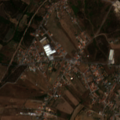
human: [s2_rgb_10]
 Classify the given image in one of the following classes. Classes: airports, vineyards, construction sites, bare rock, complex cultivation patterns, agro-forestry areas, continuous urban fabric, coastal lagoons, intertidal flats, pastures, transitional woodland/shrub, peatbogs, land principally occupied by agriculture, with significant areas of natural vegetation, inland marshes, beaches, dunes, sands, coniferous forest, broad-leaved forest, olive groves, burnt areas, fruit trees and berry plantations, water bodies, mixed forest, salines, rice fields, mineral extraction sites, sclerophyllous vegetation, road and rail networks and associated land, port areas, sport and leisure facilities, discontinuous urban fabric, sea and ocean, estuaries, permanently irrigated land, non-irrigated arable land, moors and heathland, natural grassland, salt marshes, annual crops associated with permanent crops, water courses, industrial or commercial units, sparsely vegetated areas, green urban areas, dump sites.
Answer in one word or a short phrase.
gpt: discontinuous urban fabric, industrial or commercial units, non-irrigated arable land, complex cultivation patterns, land principally occupied by agriculture, with significant areas of natural vegetation, coniferous forest